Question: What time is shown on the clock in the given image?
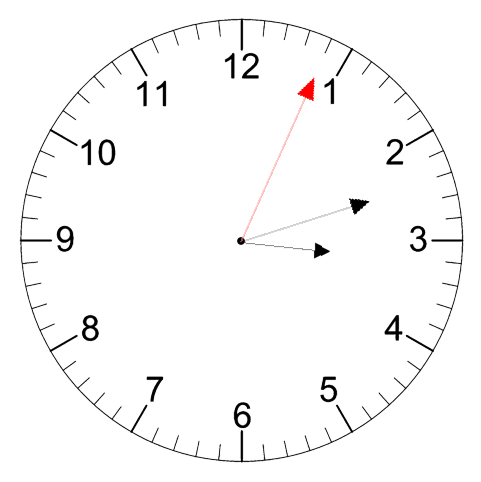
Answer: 03:12:04